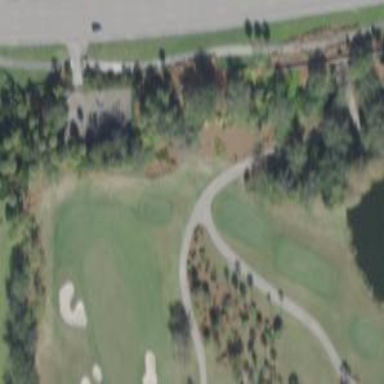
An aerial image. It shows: Golf tee.